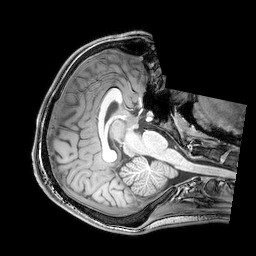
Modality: T1w
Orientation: axial